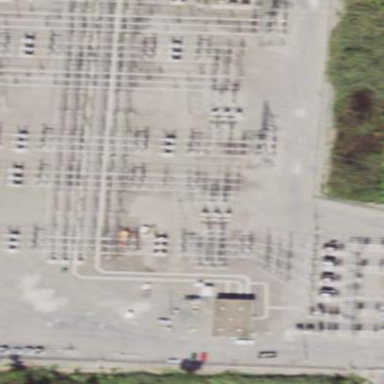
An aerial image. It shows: Outdoor power substation at the transmission level.